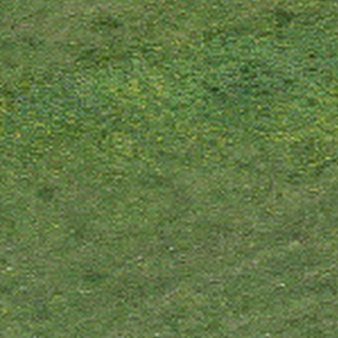
Label: other